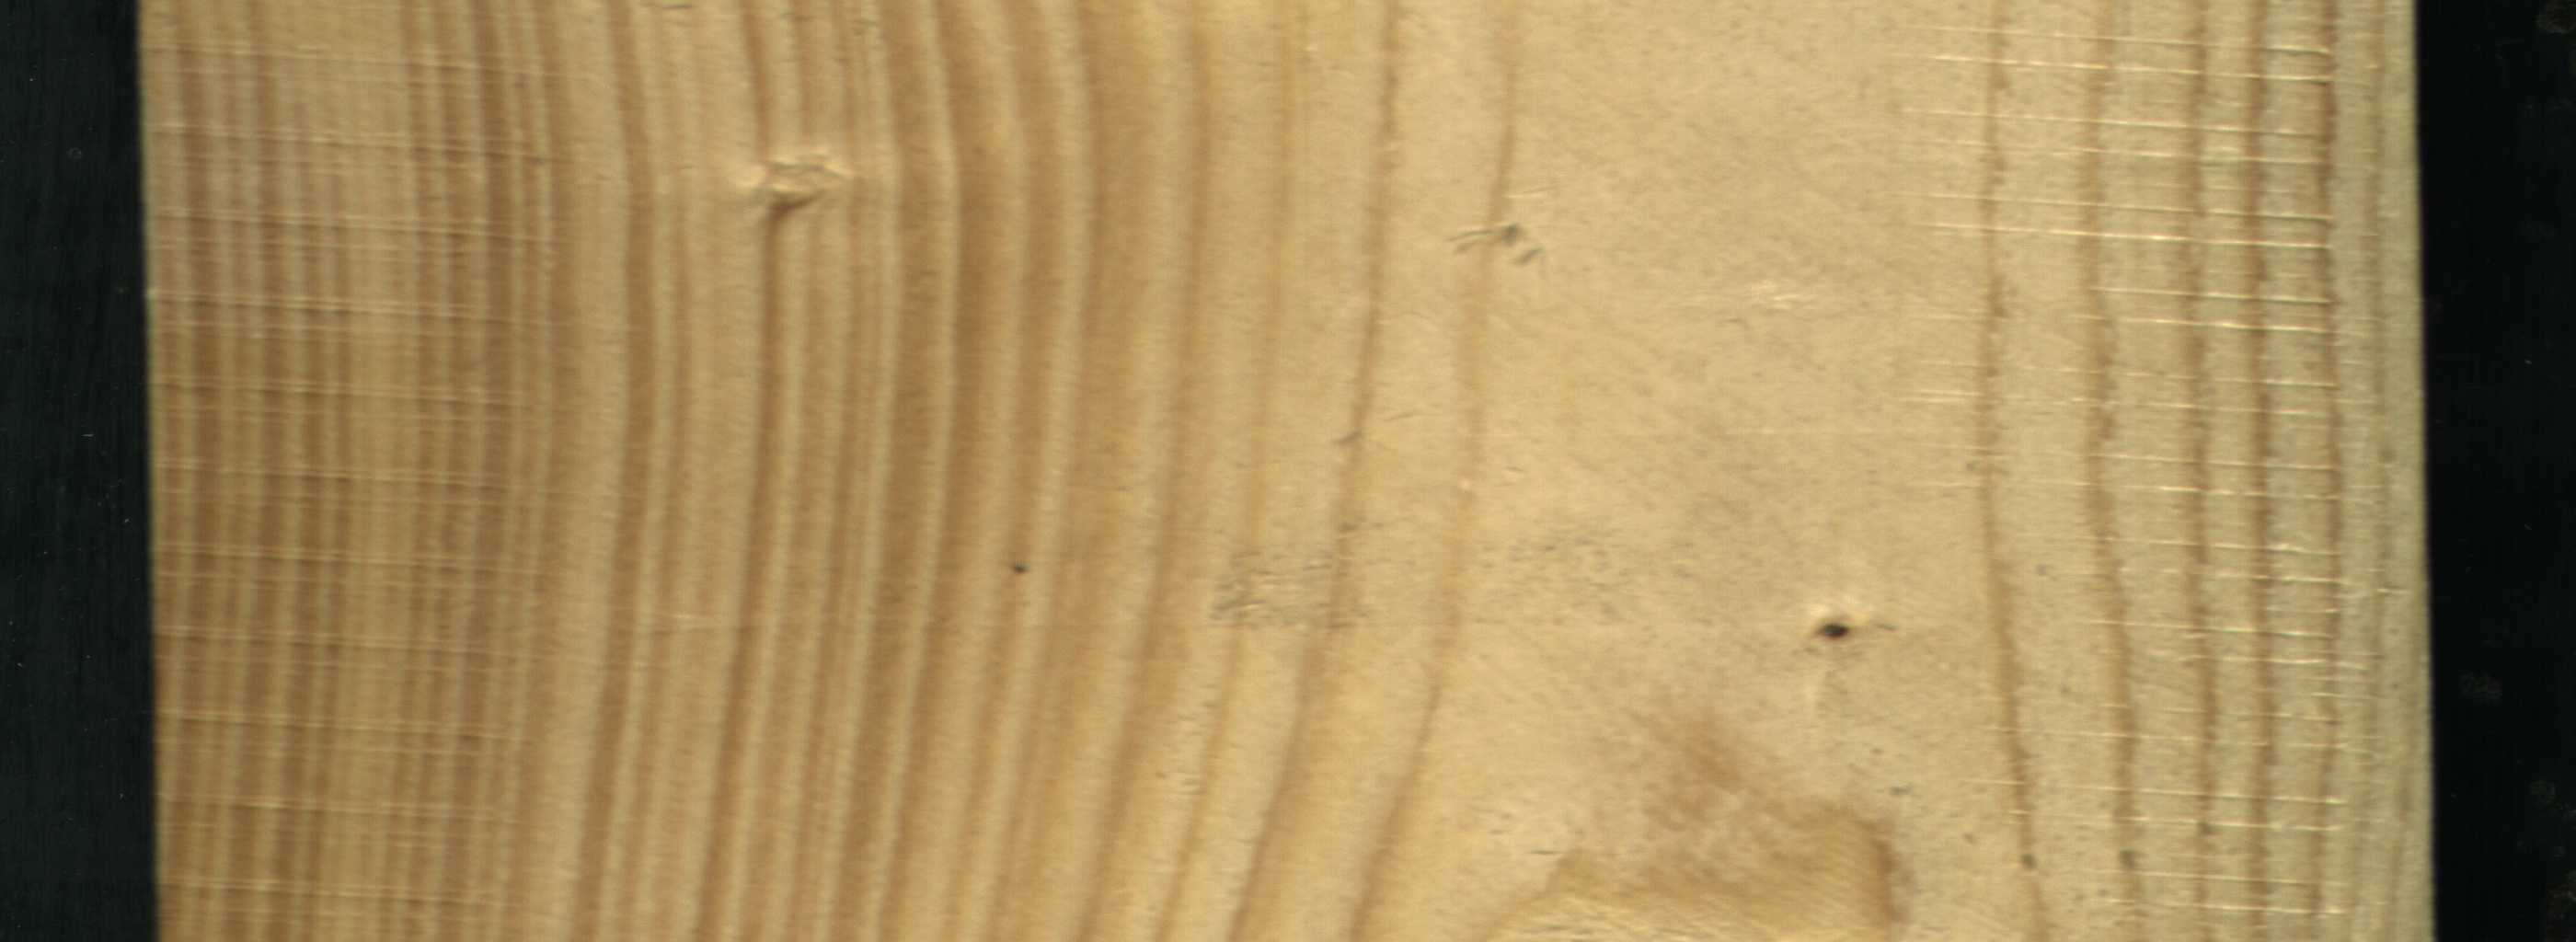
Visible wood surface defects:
Dead_Knot